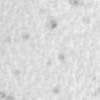
Label: no_change